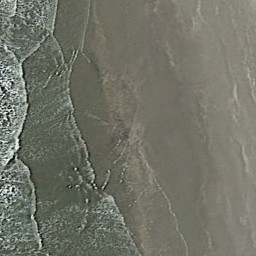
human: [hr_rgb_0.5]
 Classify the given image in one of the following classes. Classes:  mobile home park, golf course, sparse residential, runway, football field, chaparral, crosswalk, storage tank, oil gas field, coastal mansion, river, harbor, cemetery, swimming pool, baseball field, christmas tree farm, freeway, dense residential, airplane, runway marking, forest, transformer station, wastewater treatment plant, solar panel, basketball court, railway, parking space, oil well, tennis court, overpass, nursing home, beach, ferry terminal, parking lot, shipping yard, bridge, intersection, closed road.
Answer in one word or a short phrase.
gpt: beach